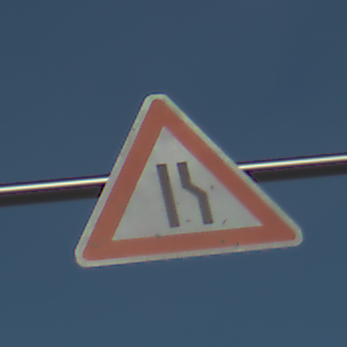
Verkehrszeichen: EinseitigVerengteFahrbahnRechts
Umgebung: Outdoor, Suburban
Tageszeit: MorningAfternoon
Wetter: Clear
Licht: Natural
Jahreszeit: NotSpecified
Kontrast: HighContrast